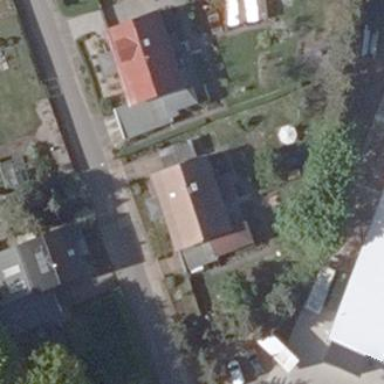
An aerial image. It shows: Residential building.